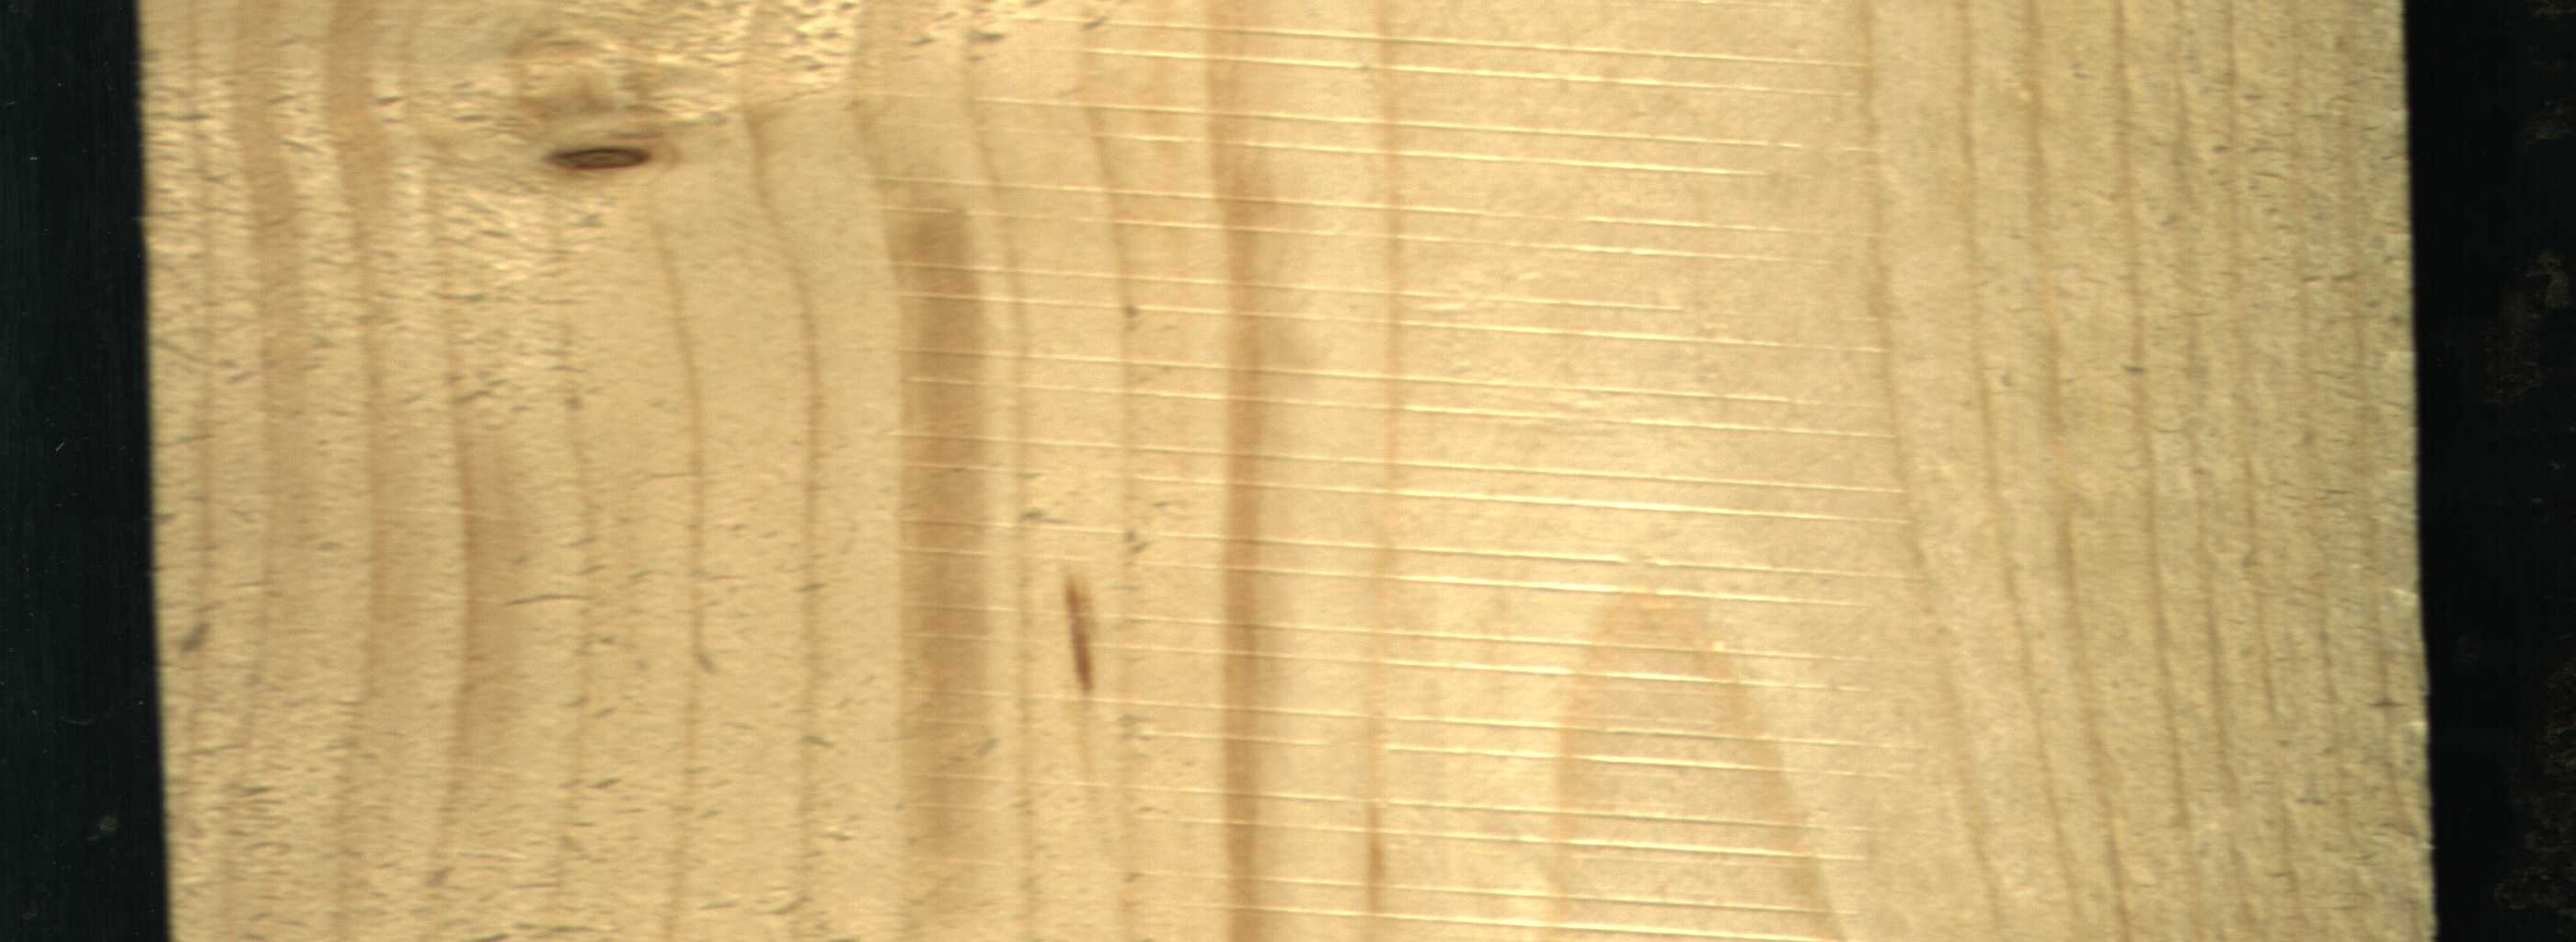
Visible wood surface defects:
resin
Live_Knot